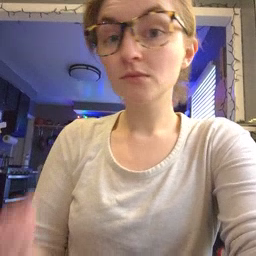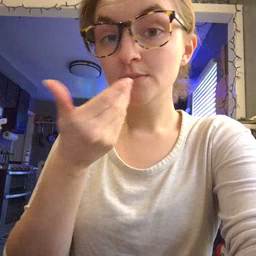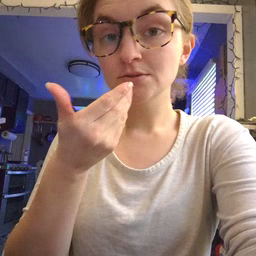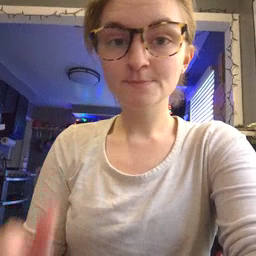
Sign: pizza